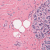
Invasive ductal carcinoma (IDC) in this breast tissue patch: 0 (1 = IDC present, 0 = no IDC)